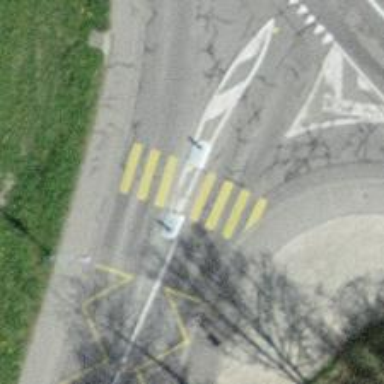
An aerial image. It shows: Uncontrolled crossing with central island on the road.